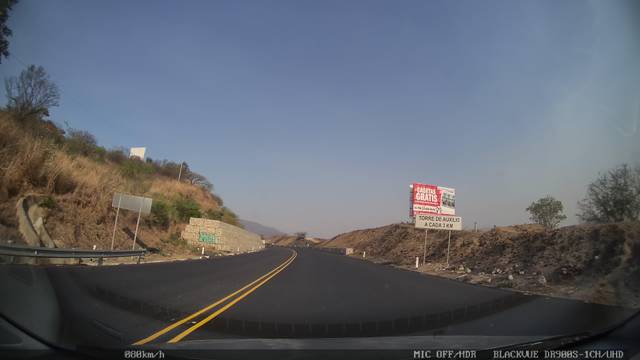
Region: Mexico
Coordinates: 16.727, -93.005